Question: I have a method that creates an array of buttons (simulating a grid). The user can click the buttons and a "marker" (image) will appear on it. The problem I have is that even though I'm setting height and width within my method, when it is called, the buttons appear way too big. Important to note that when the user clicks the button, it "shrinks" to the size I specified... Weird. Here is my method:
'''
def create_grid(self, leng) :
try:
global board
board = grid.Grid(leng)
frame = tkinter.Frame(self.main_window)
buttons = []
for row_index in range(0,leng) :
row = []
for column_index in range(0,leng) :
button = tkinter.Button(frame, height=36, width = 36, text = " ", command=lambda row=row_index, column=column_index: self.button_clicked(row,column))
button.grid(row=row_index, column=column_index)
row.append(button)
buttons.append(row)
self.gomuko_buttons = buttons
return frame.grid(row=0, column=0)
except TypeError:
return
'''

Also, the function that executes when the button is pressed is the following:
'''
def button_clicked(self,row,column) :
global turns
grid.Comp = False
board.place_marker(row, column)
button = self.gomuko_buttons[row][column]
button['image'] = self.photo1
button['state'] = 'disabled'
turns = turns + 1
'''
Any hint? :(
EDIT:
I solved it thanks to Bryan Oakley's response. Turns out the behaviour for width and height is different for images and text. I solved the problem by simply adding a blank image to the loop, like the following:
'''
button = tkinter.Button(frame, height=0, width = 0, text = " ", image = self.blank, command=lambda row=row_index, column=column_index: self.button_clicked(row,column))
'''
Thanks!
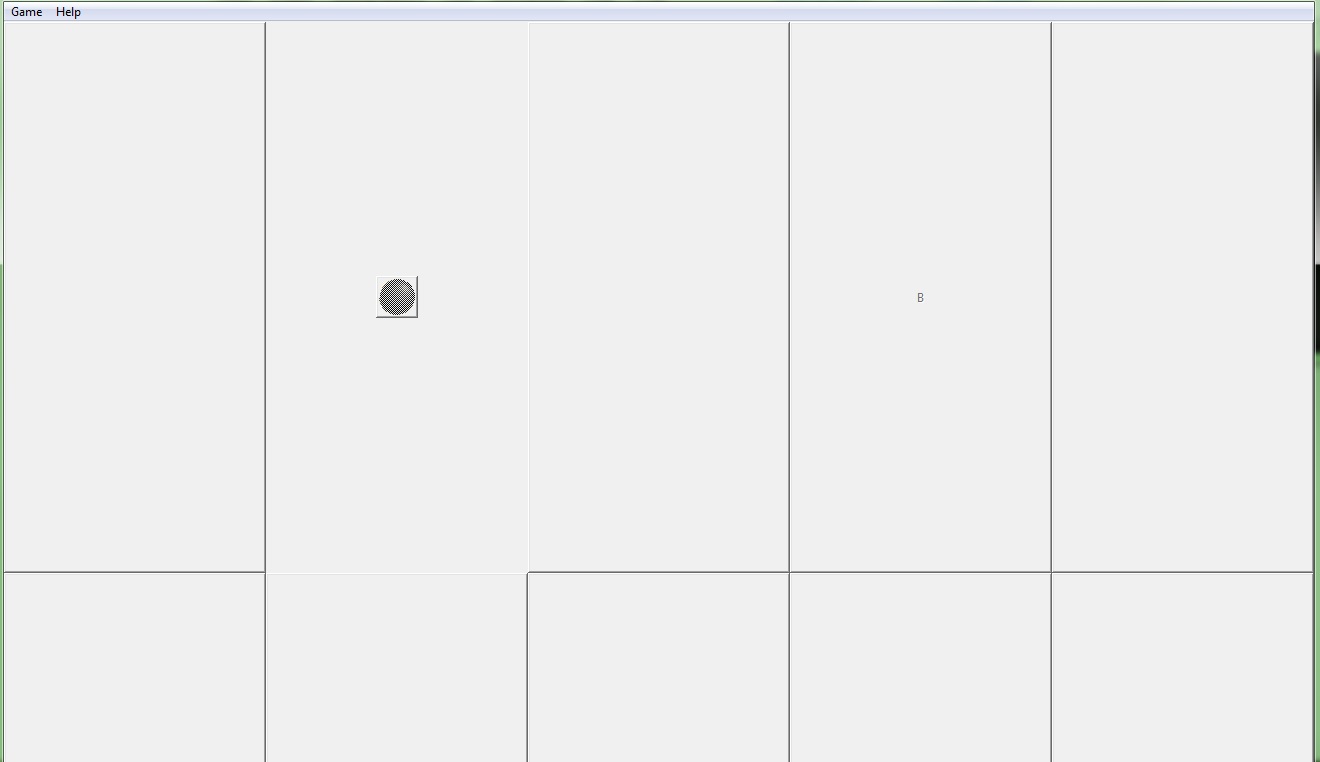
Answer: My guess is, you you are giving the button a width of 36 pixels, but you are actually giving it a width of 36 characters. In your callback I'm guessing you're giving the button an image, which causes the button to shrink.
In Tkinter, the width option is interpreted differently depending on whether the button has an image or text. If it has just text, it specifies a width in "average sized characters" (actually, the width of the 0 (zero). If you give the button an image, the width option is interpreted as pixels.
This behavior is documented. See, for example, <URL>